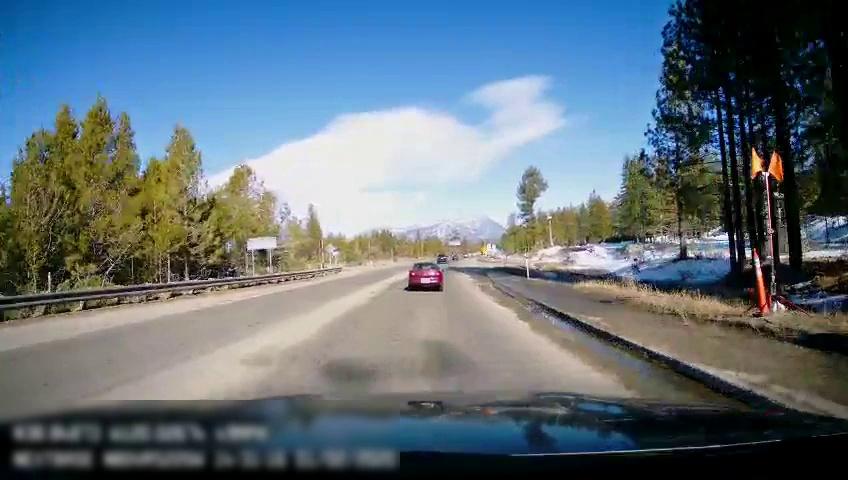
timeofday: Day
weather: Sunny
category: Drivable Space
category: Vehicles | Car
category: Vehicles | SUV
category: Lanes | Current Lane
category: Lanes | Opposite Lane
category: Lanes | Current Lane
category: Lanes | Opposite Lane
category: Traffic | Signs